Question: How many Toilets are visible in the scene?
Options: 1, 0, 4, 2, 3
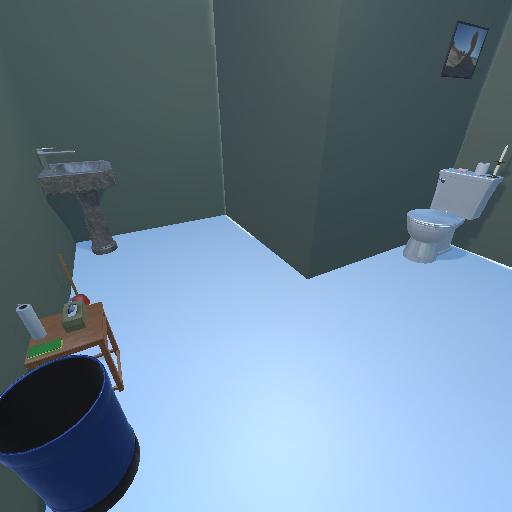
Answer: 1